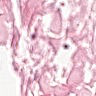
Metastatic tissue present: no